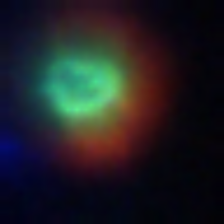
Taxon: NanoPlankton
Group: Other